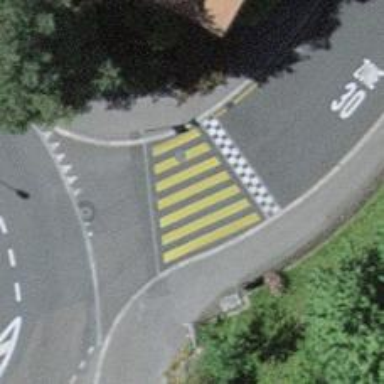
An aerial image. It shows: Uncontrolled zebra crossing with traffic calming table. The crossing is marked with zebra markings.